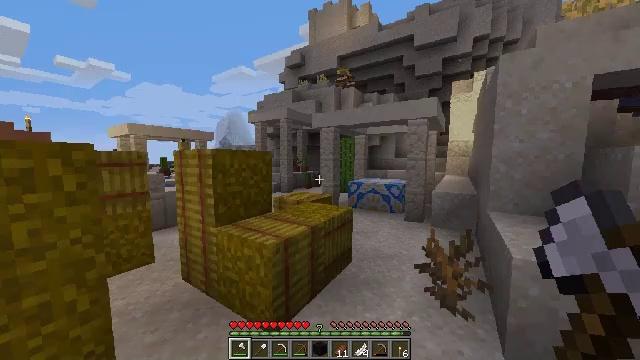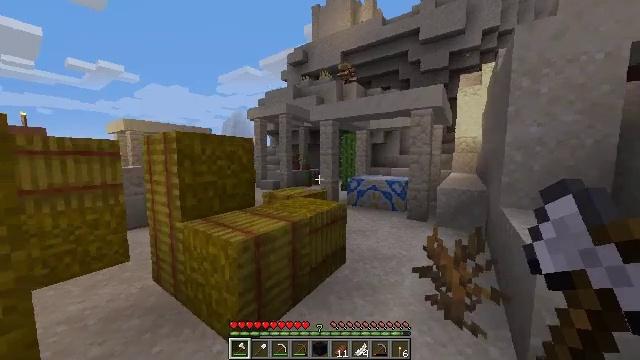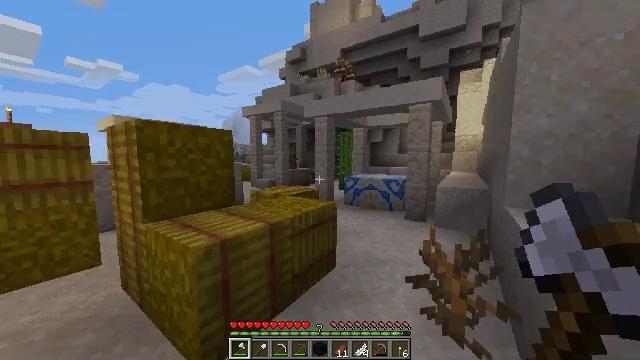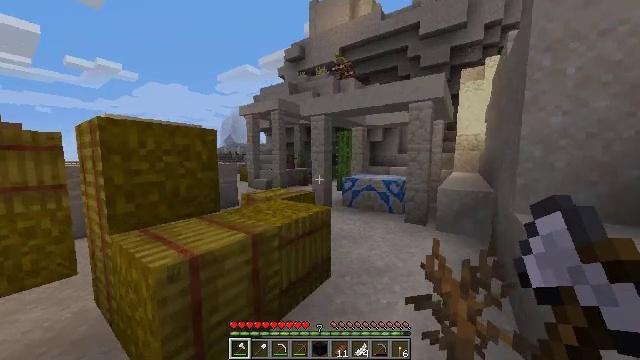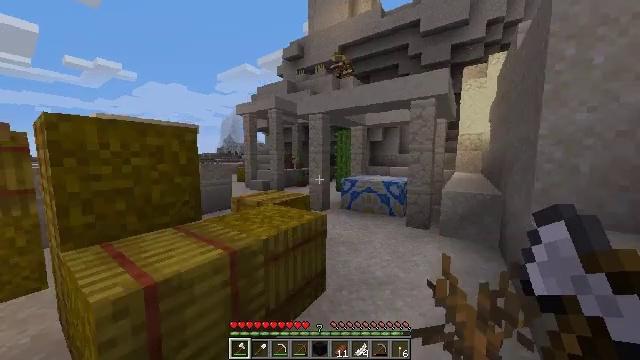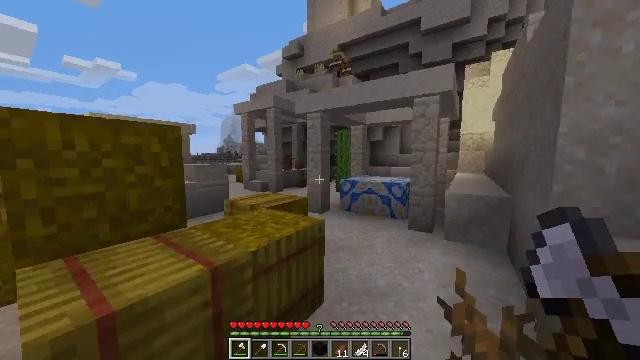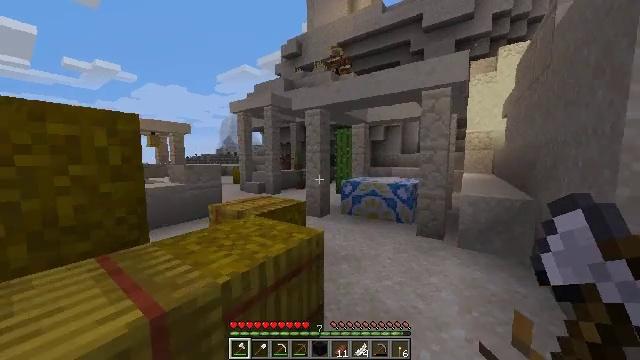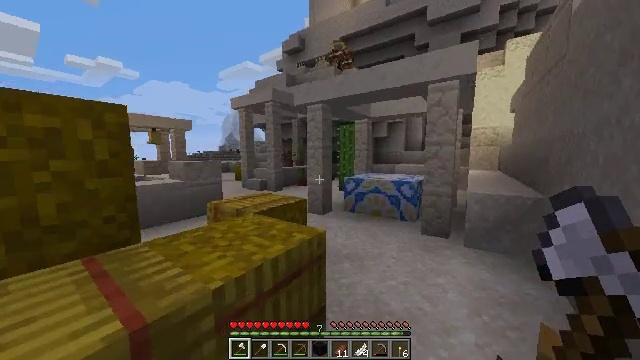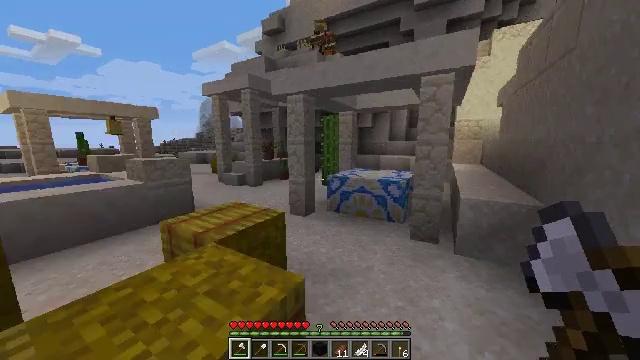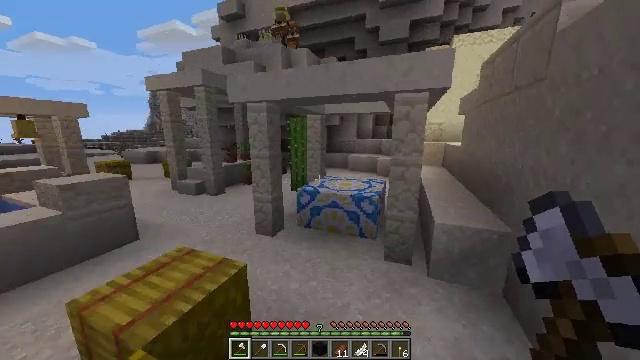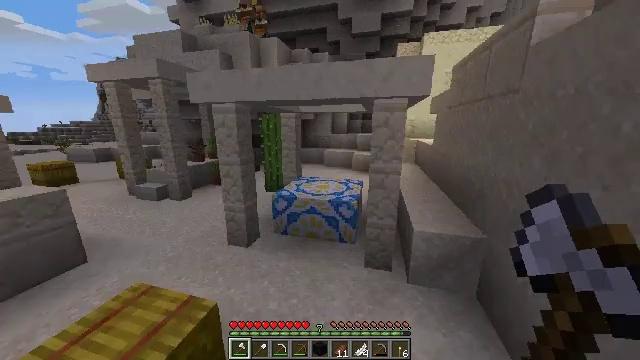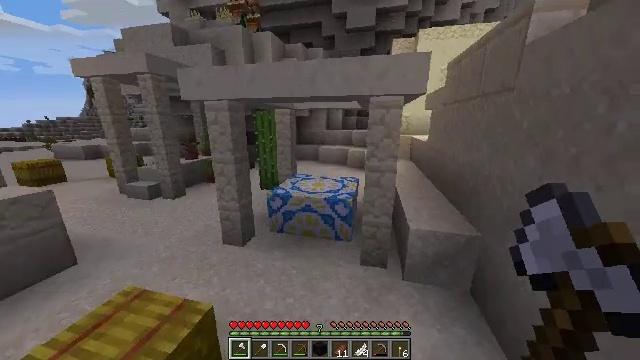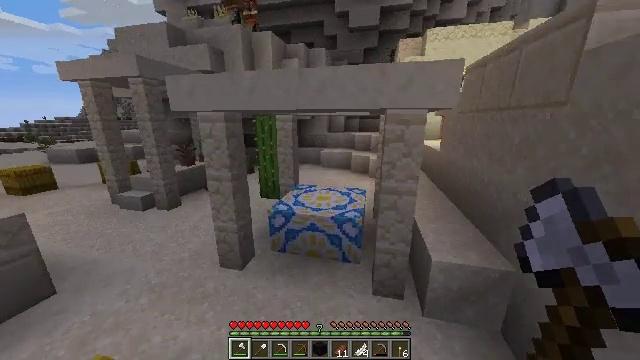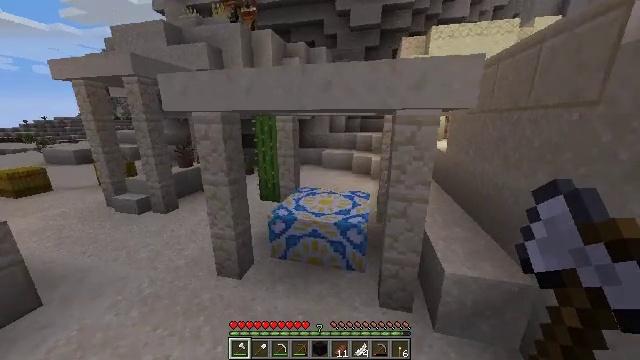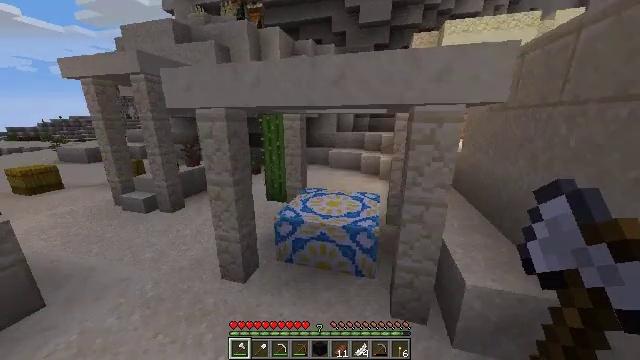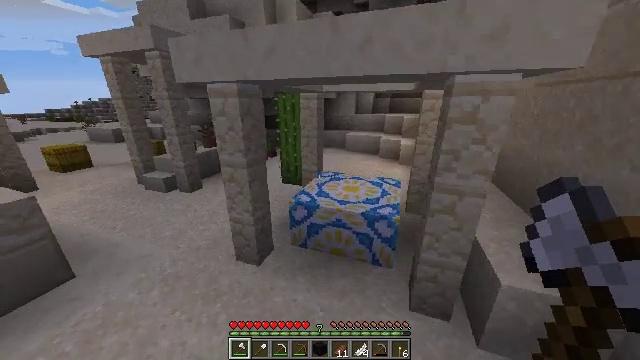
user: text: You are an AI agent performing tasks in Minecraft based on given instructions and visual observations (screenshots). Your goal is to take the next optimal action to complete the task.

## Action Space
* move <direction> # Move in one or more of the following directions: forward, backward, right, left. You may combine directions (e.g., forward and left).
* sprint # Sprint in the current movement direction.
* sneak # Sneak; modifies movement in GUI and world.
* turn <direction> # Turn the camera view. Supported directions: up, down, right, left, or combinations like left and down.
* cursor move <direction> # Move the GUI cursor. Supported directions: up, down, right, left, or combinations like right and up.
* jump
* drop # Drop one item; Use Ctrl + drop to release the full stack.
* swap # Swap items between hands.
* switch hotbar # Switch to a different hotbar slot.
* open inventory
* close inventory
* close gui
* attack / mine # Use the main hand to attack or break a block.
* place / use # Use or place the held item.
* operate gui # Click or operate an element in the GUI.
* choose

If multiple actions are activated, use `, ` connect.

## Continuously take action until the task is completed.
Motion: motion action
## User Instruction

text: Gather the white glazed terracotta from a structure.
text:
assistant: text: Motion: move forward, turn left
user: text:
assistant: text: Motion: move forward
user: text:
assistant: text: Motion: move forward
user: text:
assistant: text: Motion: move forward
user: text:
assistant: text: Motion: move forward
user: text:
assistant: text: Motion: move forward
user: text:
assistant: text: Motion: move forward
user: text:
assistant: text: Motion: move forward, turn right and down, jump
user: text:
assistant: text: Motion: move forward, turn right and down, jump
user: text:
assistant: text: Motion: move forward, turn right and down, jump
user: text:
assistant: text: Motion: move forward, turn right and down, jump
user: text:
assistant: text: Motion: move forward
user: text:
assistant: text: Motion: move forward
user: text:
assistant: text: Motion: move forward, turn left
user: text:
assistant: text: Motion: move forward, turn left and down
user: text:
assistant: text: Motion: move forward
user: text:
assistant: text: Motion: move forward
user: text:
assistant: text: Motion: move forward
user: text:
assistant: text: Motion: move forward
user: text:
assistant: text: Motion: turn right and down
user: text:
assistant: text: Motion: turn right and down
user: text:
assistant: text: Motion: no_op
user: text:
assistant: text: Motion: turn right
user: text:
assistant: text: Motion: turn right
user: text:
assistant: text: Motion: turn right
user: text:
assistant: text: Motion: turn right and up
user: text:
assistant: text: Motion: turn right
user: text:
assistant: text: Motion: turn right
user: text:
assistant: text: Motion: turn right
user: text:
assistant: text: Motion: no_op